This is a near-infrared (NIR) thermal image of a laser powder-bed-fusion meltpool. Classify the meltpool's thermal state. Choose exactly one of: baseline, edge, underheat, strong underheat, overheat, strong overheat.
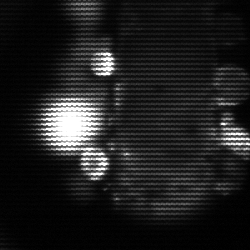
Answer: strong underheat